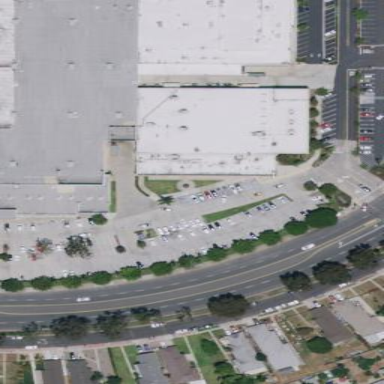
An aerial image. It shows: Retail building of commercial type.